Question: I have been working through the book 'Introduction to data science' by Rafael A. Irizarry, and I keep coming across the decision boundary plots that I would like to recreate (left one in the image below)

I found a code to create decision boundary plots on <URL> , which does the job, but the plots don't look like the one in the book.
'''
library(randomForest)
library(tidyverse)
library(caret)
library(dslabs)
decisionplot <- function(model, data, class = NULL, predict_type = "class",
resolution = 100, showgrid = TRUE, ...) {
if(!is.null(class)) cl <- data[,class] else cl <- 1
data <- data[,1:2]
k <- length(unique(cl))
plot(data, col = as.integer(cl)+1L, pch = as.integer(cl)+1L, ...)
# make grid
r <- sapply(data, range, na.rm = TRUE)
xs <- seq(r[1,1], r[2,1], length.out = resolution)
ys <- seq(r[1,2], r[2,2], length.out = resolution)
g <- cbind(rep(xs, each=resolution), rep(ys, time = resolution))
colnames(g) <- colnames(r)
g <- as.data.frame(g)
### guess how to get class labels from predict
### (unfortunately not very consistent between models)
p <- predict(model, g, type = predict_type)
if(is.list(p)) p <- p$class
p <- as.factor(p)
if(showgrid) points(g, col = as.integer(p)+1L, pch = ".")
z <- matrix(as.integer(p), nrow = resolution, byrow = TRUE)
contour(xs, ys, z, add = TRUE, drawlabels = FALSE,
lwd = 2, levels = (1:(k-1))+.5)
invisible(z)
}
train_rf<- randomForest(y~., data = mnist_27$train)
decisionplot(train_rf, data= mnist_27$train %>% select(x_1, x_2, y) , class="y")
'''
I need assistance to make the decision boundary plots like in the book.
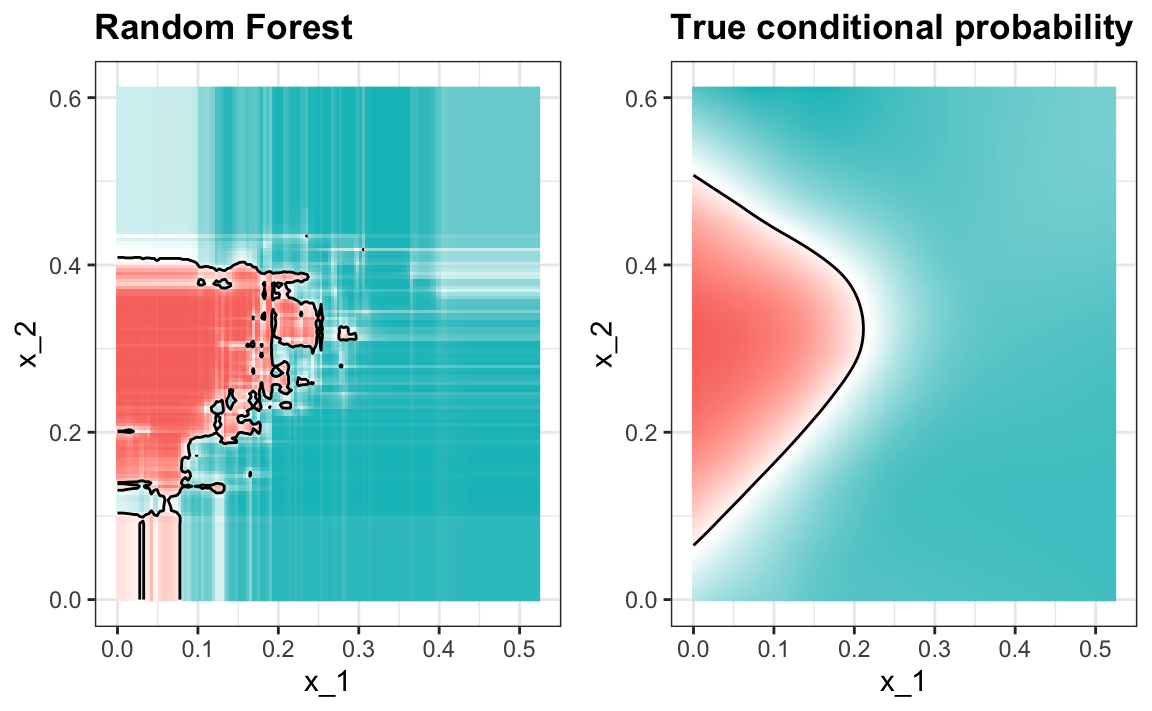
Answer: Thanks Nelson. Saw your link and few other resources and got to this.
'''
library(randomForest)
library(tidyverse)
library(caret)
library(dslabs)
library(ggthemes)
model<- randomForest(y~., data = mnist_27$train)
data<- mnist_27$train %>% select(x_1, x_2, y)
class<- "y"
#predict_type = "class"
resolution = 75
if(!is.null(class)) cl <- data[,class] else cl <- 1
data <- data[,1:2]
r <- sapply(data, range, na.rm = TRUE)
xs <- seq(r[1,1], r[2,1], length.out = resolution)
ys <- seq(r[1,2], r[2,2], length.out = resolution)
g <- cbind(rep(xs, each=resolution), rep(ys, time = resolution))
colnames(g) <- colnames(r)
g <- as.data.frame(g)
q<- predict(model, g, type = "class")
p <- predict(model, g, type = "prob")
p<- p %>% as.data.frame() %>% mutate(p=if_else('2'>='7', '2', '7'))
p<- p %>% mutate(pred= as.integer(q))
ggplot()+
geom_raster(data= g, aes(x= x_1, y=x_2, fill=p$'2' ), interpolate = TRUE)+
geom_contour(data= NULL, aes(x= g$x_1, y=g$x_2, z= p$pred), breaks=c(1.5), color="black", size=1)+
theme_few()+
scale_colour_manual(values = cols)+
labs(colour = "", fill="")+
scale_fill_gradient2(low="#338cea", mid="white", high="#dd7e7e",
midpoint=0.5, limits=range(p$'2'))+
theme(legend.position = "none")
'''
<URL>